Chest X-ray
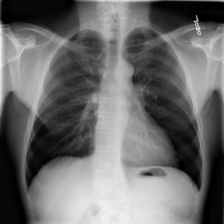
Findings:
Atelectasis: negative
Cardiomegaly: negative
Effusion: negative
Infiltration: negative
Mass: negative
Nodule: negative
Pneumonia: negative
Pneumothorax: negative
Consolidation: negative
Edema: negative
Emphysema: negative
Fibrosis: negative
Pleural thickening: negative
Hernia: negative